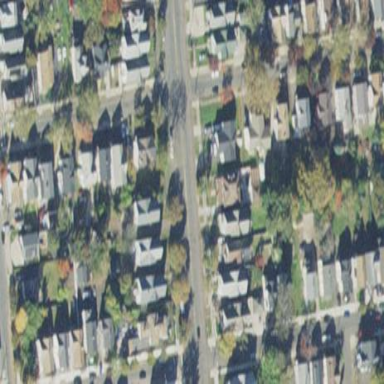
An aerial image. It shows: Sidewalk.